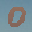
Label: 0